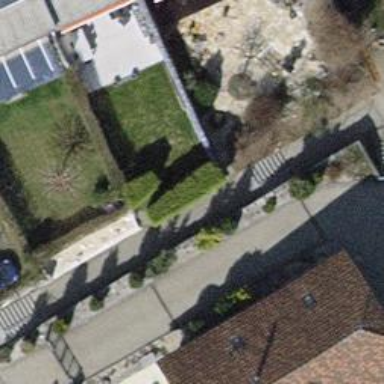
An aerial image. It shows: Footway with steps.